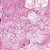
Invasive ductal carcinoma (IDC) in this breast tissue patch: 0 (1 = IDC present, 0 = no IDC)